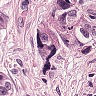
Metastatic tissue present: yes